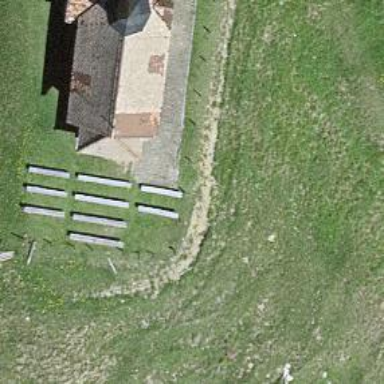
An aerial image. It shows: Bench.